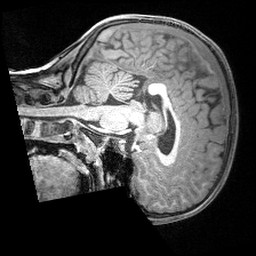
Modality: T1w
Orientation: sagittal
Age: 9
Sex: female
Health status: ill
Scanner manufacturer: siemens
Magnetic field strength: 3 T
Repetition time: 1.6 s
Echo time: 0.00179 s